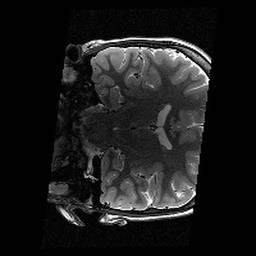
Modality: T2w
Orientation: coronal
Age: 11
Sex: female
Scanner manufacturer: siemens
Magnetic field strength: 3 T
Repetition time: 9.23 s
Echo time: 0.067 s